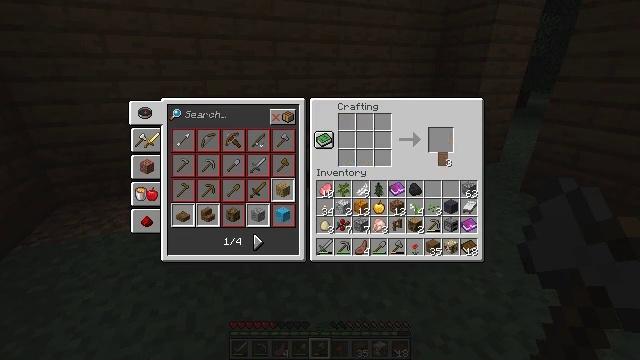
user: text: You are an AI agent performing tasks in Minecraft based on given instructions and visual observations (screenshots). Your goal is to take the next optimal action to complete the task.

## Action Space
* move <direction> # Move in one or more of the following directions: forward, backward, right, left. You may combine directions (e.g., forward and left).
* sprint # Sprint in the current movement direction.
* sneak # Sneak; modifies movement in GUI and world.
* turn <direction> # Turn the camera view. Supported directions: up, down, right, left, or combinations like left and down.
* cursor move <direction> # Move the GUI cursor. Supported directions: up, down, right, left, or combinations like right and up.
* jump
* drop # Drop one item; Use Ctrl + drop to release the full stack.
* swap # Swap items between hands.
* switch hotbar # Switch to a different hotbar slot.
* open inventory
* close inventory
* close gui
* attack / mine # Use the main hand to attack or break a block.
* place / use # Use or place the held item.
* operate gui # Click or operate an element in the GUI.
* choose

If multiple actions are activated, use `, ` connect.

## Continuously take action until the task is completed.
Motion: motion action
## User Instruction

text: Craft a spruce door.
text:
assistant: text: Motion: no_op